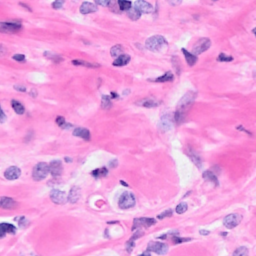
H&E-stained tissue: Breast